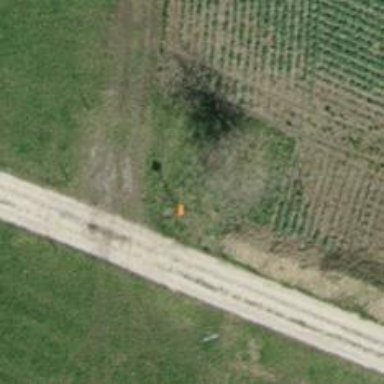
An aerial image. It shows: Pipeline marker.